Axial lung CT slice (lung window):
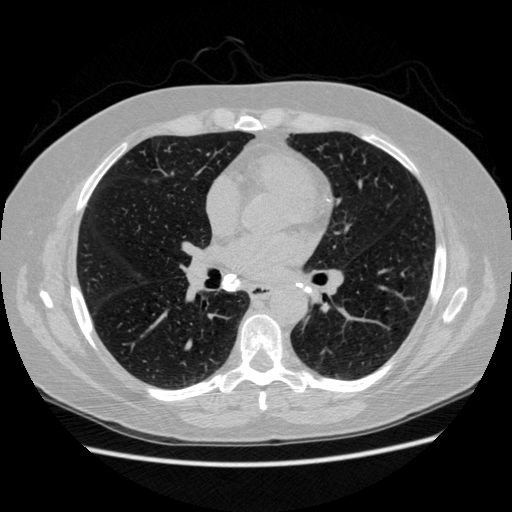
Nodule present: no